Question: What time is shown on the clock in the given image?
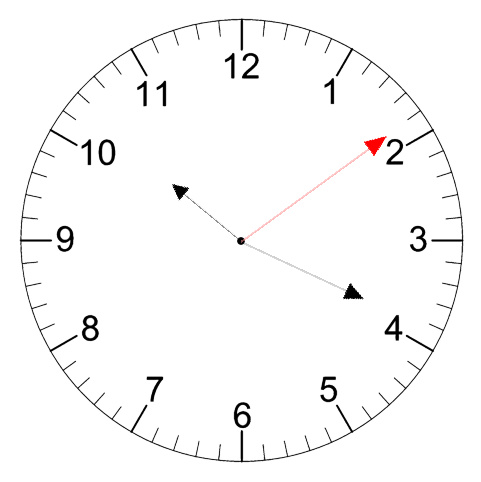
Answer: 10:19:09